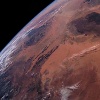
Label: land